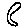
Label: moon